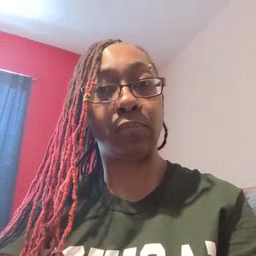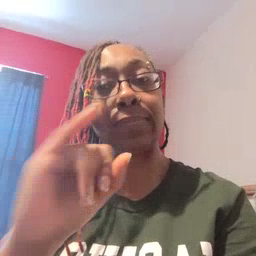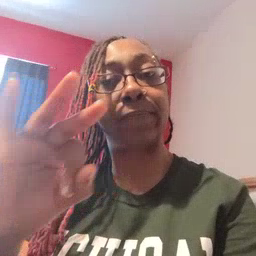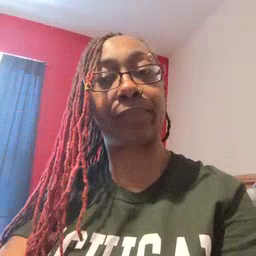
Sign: if